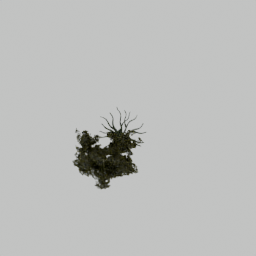
Label: nature